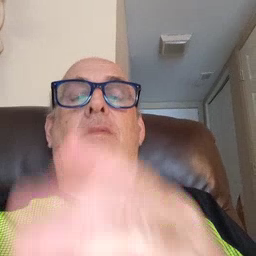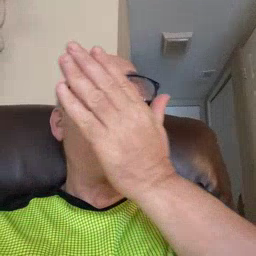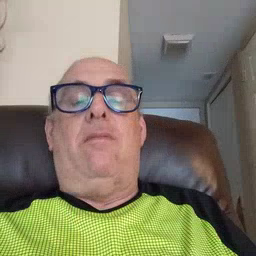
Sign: grass